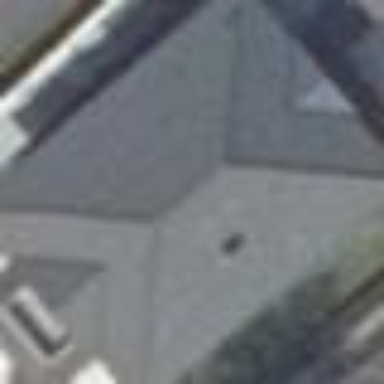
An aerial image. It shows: House with hipped roof oriented along.